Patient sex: F
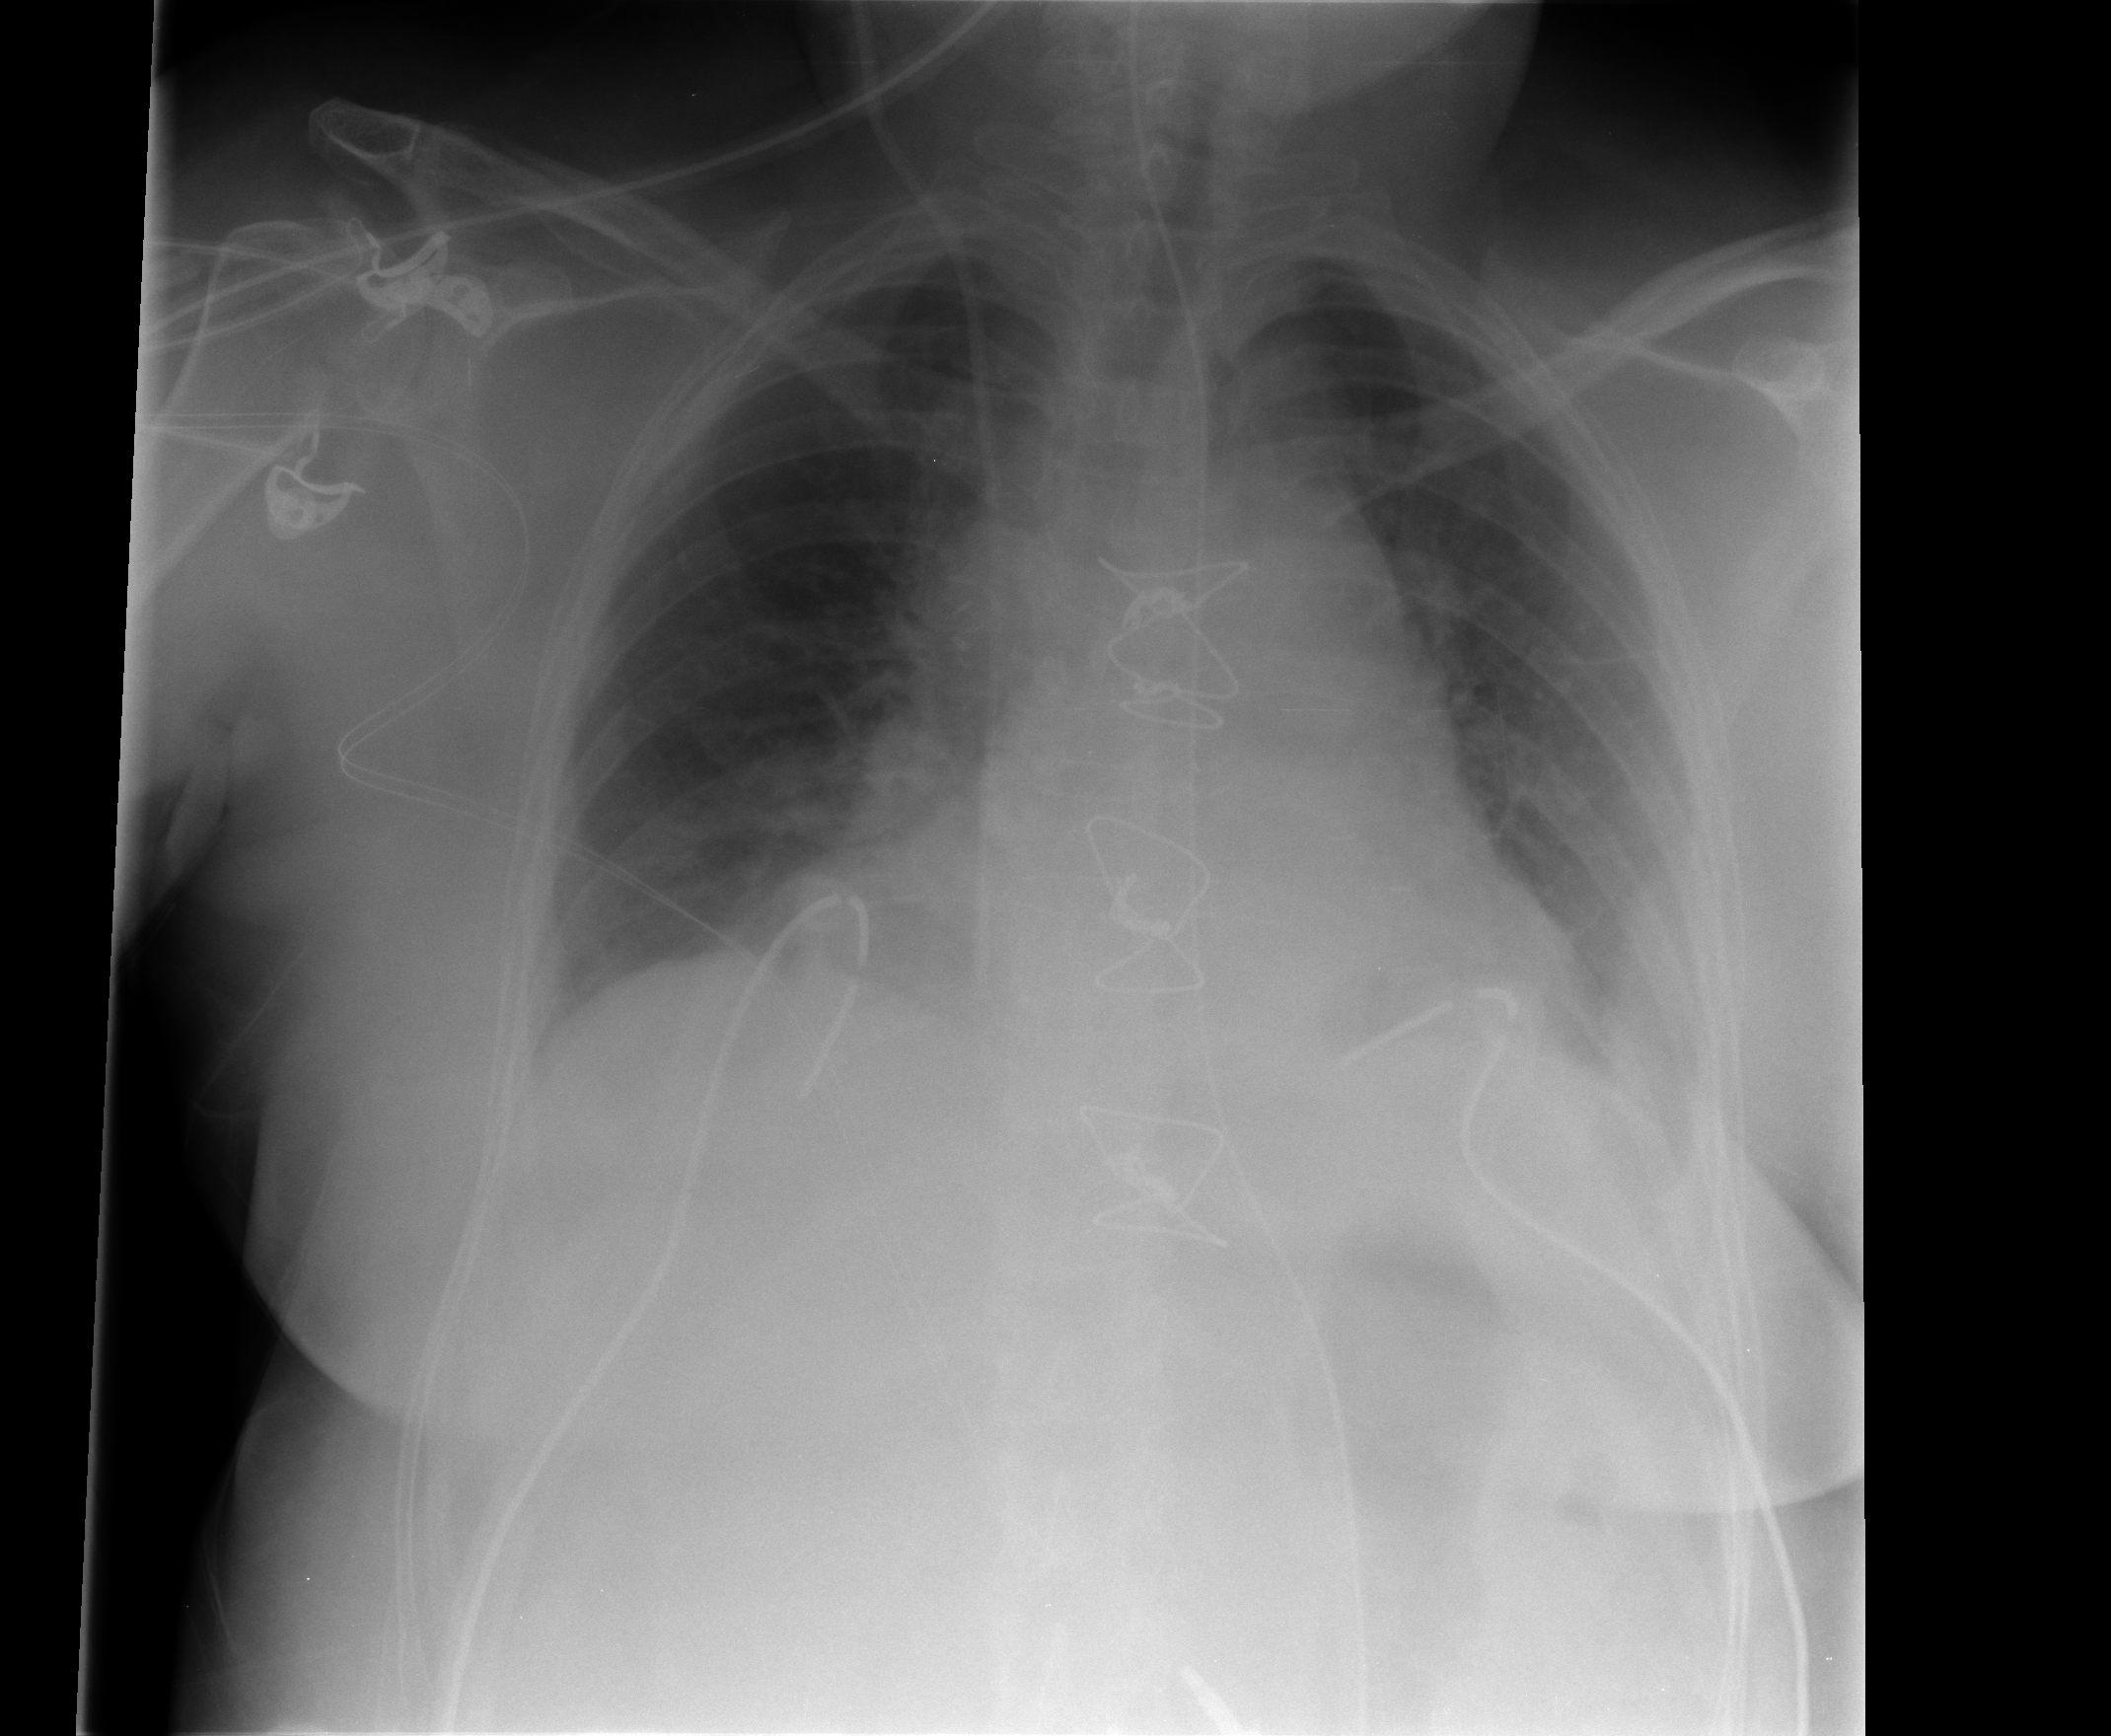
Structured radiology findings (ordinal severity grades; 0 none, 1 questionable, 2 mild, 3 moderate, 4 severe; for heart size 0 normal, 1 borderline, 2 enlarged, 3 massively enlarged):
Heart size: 0
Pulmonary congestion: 2
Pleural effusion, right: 1
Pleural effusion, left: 2
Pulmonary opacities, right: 0
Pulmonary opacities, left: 0
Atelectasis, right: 0
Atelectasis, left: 0